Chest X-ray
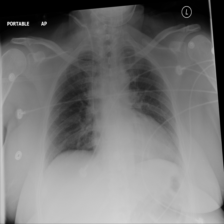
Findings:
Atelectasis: negative
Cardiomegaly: negative
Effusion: negative
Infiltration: negative
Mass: negative
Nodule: negative
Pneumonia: negative
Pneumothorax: negative
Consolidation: negative
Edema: negative
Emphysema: negative
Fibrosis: negative
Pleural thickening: negative
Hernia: negative